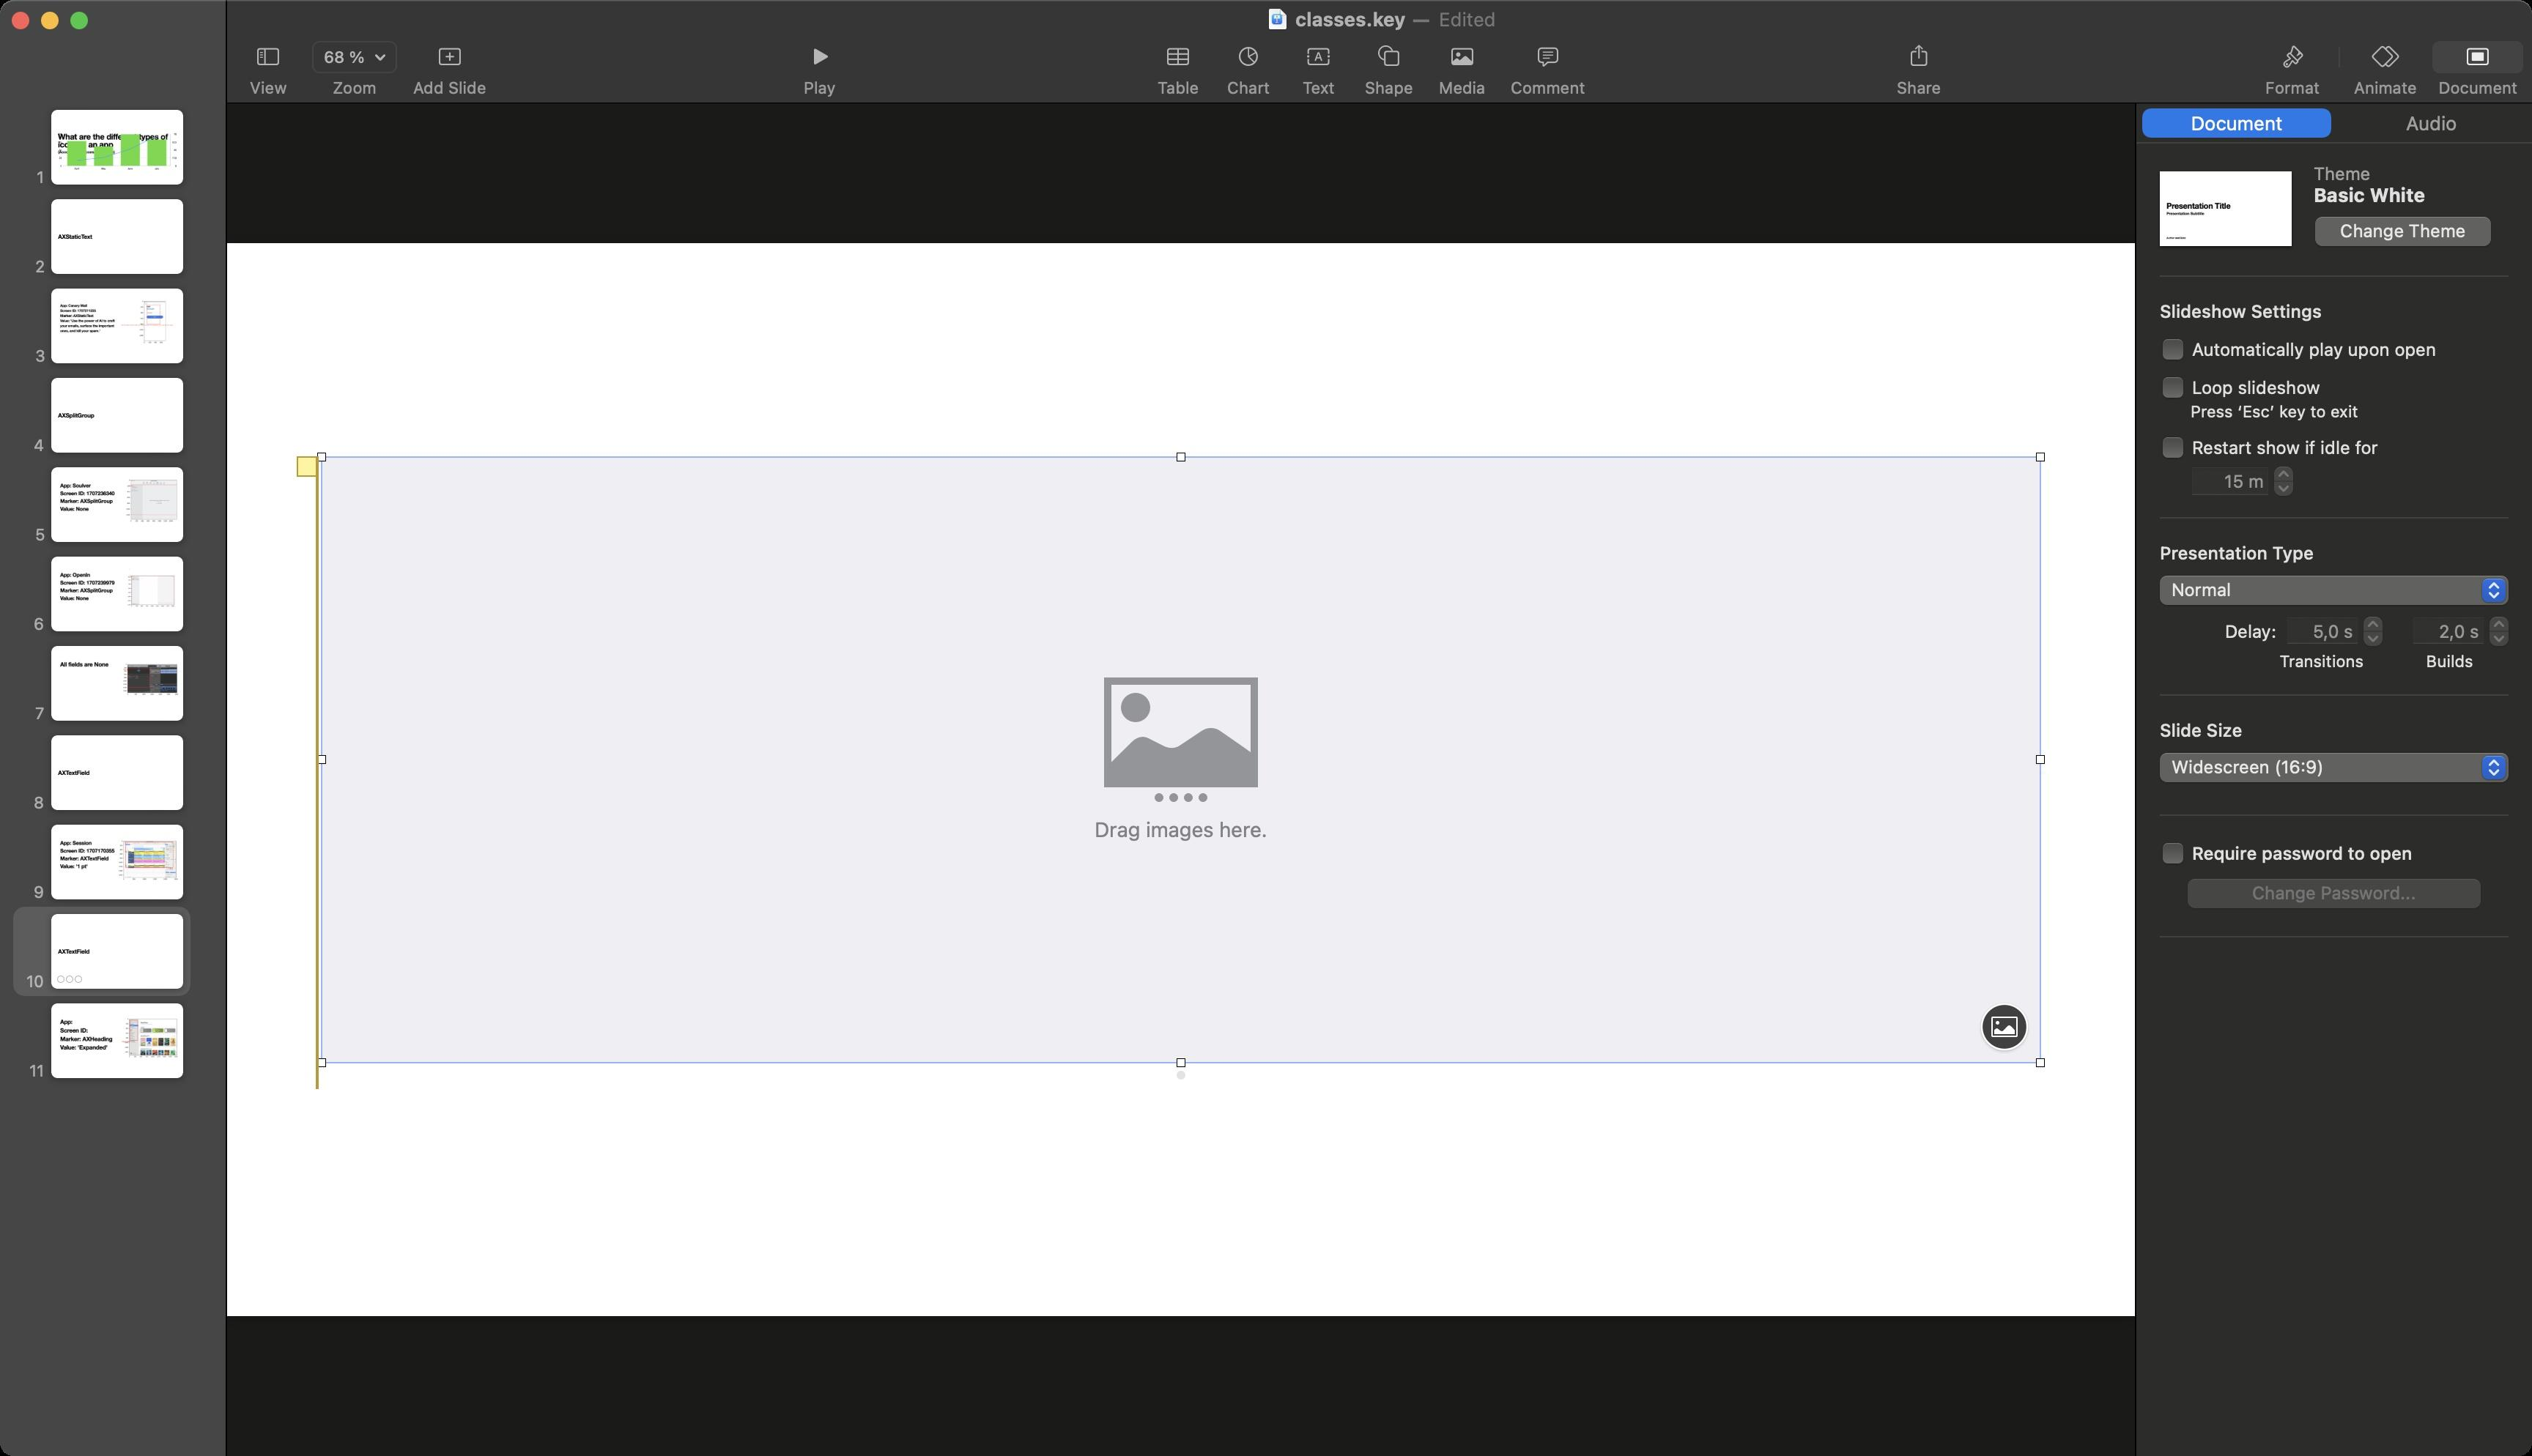
Accessibility tree:
{"name": "classes.key", "role": "AXWindow", "description": null, "role_description": "standard window", "value": null, "position": "0.00;38.00", "size": "1728;994", "children": [{"name": null, "role": "AXGroup", "description": null, "role_description": "group", "value": null, "position": "0.00;0.00", "size": "1728;994", "children": []}, {"name": null, "role": "AXRadioGroup", "description": null, "role_description": "radio group", "value": "{\n    \"name\": null,\n    \"role\": \"AXRadioButton\",\n    \"description\": \"Document\",\n    \"role_description\": \"radio button\",\n    \"value\": 1,\n    \"position\": \"1458.00;70.00\",\n    \"size\": \"137;28\",\n    \"children\": []\n}", "position": "1458.00;70.00", "size": "270;28", "children": [{"name": null, "role": "AXRadioButton", "description": "Document", "role_description": "radio button", "value": 1, "position": "1458.00;70.00", "size": "137;28", "children": []}, {"name": null, "role": "AXRadioButton", "description": "Audio", "role_description": "radio button", "value": 0, "position": "1595.00;70.00", "size": "136;28", "children": []}]}, {"name": null, "role": "AXStaticText", "description": null, "role_description": "text", "value": "Theme", "position": "1577.00;111.00", "size": "134;15", "children": []}, {"name": null, "role": "AXStaticText", "description": null, "role_description": "text", "value": "Basic White", "position": "1577.00;125.00", "size": "134;16", "children": []}, {"name": "Change_Theme", "role": "AXButton", "description": null, "role_description": "button", "value": null, "position": "1573.00;143.00", "size": "134;32", "children": []}, {"name": null, "role": "AXScrollArea", "description": null, "role_description": "scroll area", "value": null, "position": "1458.00;189.00", "size": "270;805", "children": [{"name": null, "role": "AXStaticText", "description": null, "role_description": "text", "value": "Slideshow Settings", "position": "1472.00;205.00", "size": "115;15", "children": []}, {"name": "Automatically_play_upon_open", "role": "AXCheckBox", "description": null, "role_description": "checkbox", "value": 0, "position": "1474.00;228.50", "size": "193;20", "children": []}, {"name": "Loop_slideshow", "role": "AXCheckBox", "description": null, "role_description": "checkbox", "value": 0, "position": "1474.00;255.50", "size": "114;18", "children": []}, {"name": null, "role": "AXStaticText", "description": null, "role_description": "text", "value": "Press ‘Esc’ key to exit", "position": "1493.00;274.00", "size": "118;14", "children": []}, {"name": "Restart_show_if_idle_for_", "role": "AXCheckBox", "description": null, "role_description": "checkbox", "value": 0, "position": "1474.00;296.50", "size": "157;18", "children": []}, {"name": null, "role": "AXTextField", "description": null, "role_description": "text field", "value": "15 m", "position": "1495.00;318.00", "size": "54;21", "children": []}, {"name": null, "role": "AXIncrementor", "description": null, "role_description": "stepper", "value": 15.0, "position": "1549.00;314.50", "size": "19;28", "children": [{"name": null, "role": "AXButton", "description": null, "role_description": "increment arrow button", "value": null, "position": "1549.00;314.50", "size": "19;14", "children": []}, {"name": null, "role": "AXButton", "description": null, "role_description": "decrement arrow button", "value": null, "position": "1549.00;328.50", "size": "19;14", "children": []}]}, {"name": null, "role": "AXStaticText", "description": null, "role_description": "text", "value": "Presentation Type", "position": "1472.00;370.00", "size": "110;15", "children": []}, {"name": null, "role": "AXPopUpButton", "description": null, "role_description": "pop up button", "value": "Normal", "position": "1471.00;392.00", "size": "245;25", "children": []}, {"name": null, "role": "AXStaticText", "description": null, "role_description": "text", "value": "Delay:", "position": "1516.50;423.50", "size": "40;15", "children": []}, {"name": null, "role": "AXTextField", "description": null, "role_description": "text field", "value": "5,0 s", "position": "1560.00;420.50", "size": "50;20", "children": []}, {"name": null, "role": "AXStaticText", "description": null, "role_description": "text", "value": "Builds", "position": "1652.00;444.50", "size": "40;14", "children": []}, {"name": null, "role": "AXTextField", "description": null, "role_description": "text field", "value": "2,0 s", "position": "1646.00;420.50", "size": "50;20", "children": []}, {"name": null, "role": "AXStaticText", "description": null, "role_description": "text", "value": "Transitions", "position": "1552.50;444.50", "size": "66;14", "children": []}, {"name": null, "role": "AXIncrementor", "description": null, "role_description": "stepper", "value": 5.0, "position": "1610.00;417.00", "size": "19;28", "children": [{"name": null, "role": "AXButton", "description": null, "role_description": "increment arrow button", "value": null, "position": "1610.00;417.00", "size": "19;14", "children": []}, {"name": null, "role": "AXButton", "description": null, "role_description": "decrement arrow button", "value": null, "position": "1610.00;431.00", "size": "19;14", "children": []}]}, {"name": null, "role": "AXIncrementor", "description": null, "role_description": "stepper", "value": 2.0, "position": "1696.00;417.00", "size": "19;28", "children": [{"name": null, "role": "AXButton", "description": null, "role_description": "increment arrow button", "value": null, "position": "1696.00;417.00", "size": "19;14", "children": []}, {"name": null, "role": "AXButton", "description": null, "role_description": "decrement arrow button", "value": null, "position": "1696.00;431.00", "size": "19;14", "children": []}]}, {"name": null, "role": "AXPopUpButton", "description": null, "role_description": "pop up button", "value": "Widescreen (16:9)", "position": "1471.00;513.00", "size": "245;25", "children": []}, {"name": null, "role": "AXStaticText", "description": null, "role_description": "text", "value": "Slide Size", "position": "1472.00;491.00", "size": "60;15", "children": []}, {"name": "Change_Password...", "role": "AXButton", "description": null, "role_description": "button", "value": null, "position": "1486.00;595.00", "size": "214;32", "children": []}, {"name": "Require_password_to_open", "role": "AXCheckBox", "description": null, "role_description": "checkbox", "value": 0, "position": "1474.00;573.50", "size": "177;18", "children": []}, {"name": null, "role": "AXScrollBar", "description": null, "role_description": "scroll bar", "value": 0.0, "position": "1712.00;189.00", "size": "16;805", "children": []}]}, {"name": null, "role": "AXSplitGroup", "description": null, "role_description": "split group", "value": null, "position": "0.00;0.00", "size": "1457;994", "children": [{"name": null, "role": "AXScrollArea", "description": null, "role_description": "scroll area", "value": null, "position": "0.00;70.00", "size": "154;924", "children": [{"name": null, "role": "AXScrollBar", "description": null, "role_description": "scroll bar", "value": 1.0, "position": "139.00;70.00", "size": "15;924", "children": []}]}, {"name": null, "role": "AXSplitter", "description": null, "role_description": "splitter", "value": 154.0, "position": "154.00;70.00", "size": "1;924", "children": []}, {"name": null, "role": "AXScrollArea", "description": null, "role_description": "scroll area", "value": null, "position": "155.00;70.00", "size": "1302;924", "children": []}]}, {"name": null, "role": "AXToolbar", "description": null, "role_description": "toolbar", "value": null, "position": "0.00;28.00", "size": "1728;42", "children": [{"name": null, "role": "AXMenuButton", "description": "View", "role_description": "menu button", "value": null, "position": "157.00;28.00", "size": "52;42", "children": [{"name": null, "role": "AXRadioGroup", "description": null, "role_description": "radio group", "value": null, "position": "160.00;27.00", "size": "46;25", "children": [{"name": null, "role": "AXMenuButton", "description": "Toggle sidebar", "role_description": "menu button", "value": null, "position": "160.00;27.00", "size": "46;25", "children": []}]}, {"name": null, "role": "AXStaticText", "description": null, "role_description": "text", "value": "View", "position": "166.50;53.00", "size": "34;14", "children": []}]}, {"name": "Zoom", "role": "AXMenuButton", "description": null, "role_description": "menu button", "value": null, "position": "209.00;28.00", "size": "66;42", "children": [{"name": "68_%", "role": "AXMenuButton", "description": null, "role_description": "menu button", "value": null, "position": "212.00;27.00", "size": "60;25", "children": []}, {"name": null, "role": "AXStaticText", "description": null, "role_description": "text", "value": "Zoom", "position": "223.00;53.00", "size": "38;14", "children": []}]}, {"name": "Add_Slide", "role": "AXCheckBox", "description": "Add Slide", "role_description": "checkbox", "value": 0, "position": "275.00;28.00", "size": "64;42", "children": []}, {"name": "Play", "role": "AXButton", "description": "Play", "role_description": "button", "value": null, "position": "533.50;28.00", "size": "52;42", "children": []}, {"name": "Table", "role": "AXCheckBox", "description": "Table", "role_description": "checkbox", "value": 0, "position": "780.00;28.00", "size": "48;42", "children": []}, {"name": "Chart", "role": "AXCheckBox", "description": "Chart", "role_description": "checkbox", "value": 0, "position": "828.00;28.00", "size": "48;42", "children": []}, {"name": "Text", "role": "AXButton", "description": "Text", "role_description": "button", "value": null, "position": "876.00;28.00", "size": "48;42", "children": []}, {"name": "Shape", "role": "AXCheckBox", "description": "Shape", "role_description": "checkbox", "value": 0, "position": "924.00;28.00", "size": "48;42", "children": []}, {"name": null, "role": "AXMenuButton", "description": "Media", "role_description": "menu button", "value": null, "position": "972.00;28.00", "size": "52;42", "children": [{"name": null, "role": "AXRadioGroup", "description": null, "role_description": "radio group", "value": null, "position": "975.00;27.00", "size": "46;25", "children": [{"name": null, "role": "AXMenuButton", "description": "photo", "role_description": "menu button", "value": null, "position": "975.00;27.00", "size": "46;25", "children": []}]}, {"name": null, "role": "AXStaticText", "description": null, "role_description": "text", "value": "Media", "position": "978.00;53.00", "size": "40;14", "children": []}]}, {"name": "Comment", "role": "AXButton", "description": "Comment", "role_description": "button", "value": null, "position": "1024.00;28.00", "size": "65;42", "children": []}, {"name": "Share", "role": "AXButton", "description": "Share", "role_description": "button", "value": null, "position": "1283.50;28.00", "size": "52;42", "children": []}, {"name": null, "role": "AXGroup", "description": null, "role_description": "group", "value": "{\n    \"name\": null,\n    \"role\": \"AXRadioButton\",\n    \"description\": \"Document\",\n    \"role_description\": \"radio button\",\n    \"value\": 1,\n    \"position\": \"1660.00;27.00\",\n    \"size\": \"63;25\",\n    \"children\": []\n}", "position": "1530.00;28.00", "size": "196;42", "children": [{"name": null, "role": "AXRadioButton", "description": "Format", "role_description": "radio button", "value": 0, "position": "1533.00;28.00", "size": "64;42", "children": []}, {"name": null, "role": "AXRadioButton", "description": "Animate", "role_description": "radio button", "value": 0, "position": "1597.00;28.00", "size": "63;42", "children": []}, {"name": null, "role": "AXRadioButton", "description": "Document", "role_description": "radio button", "value": 1, "position": "1660.00;28.00", "size": "63;42", "children": []}]}]}, {"name": null, "role": "AXButton", "description": null, "role_description": "close button", "value": null, "position": "7.00;6.00", "size": "14;16", "children": []}, {"name": null, "role": "AXButton", "description": null, "role_description": "full screen button", "value": null, "position": "47.00;6.00", "size": "14;16", "children": [{"name": null, "role": "AXGroup", "description": null, "role_description": "group", "value": null, "position": "47.00;6.00", "size": "14;16", "children": [{"name": null, "role": "AXGroup", "description": null, "role_description": "group", "value": null, "position": "47.00;6.00", "size": "14;16", "children": []}]}]}, {"name": null, "role": "AXButton", "description": null, "role_description": "minimize button", "value": null, "position": "27.00;6.00", "size": "14;16", "children": []}, {"name": "Edited", "role": "AXMenuButton", "description": "document actions", "role_description": "menu button", "value": null, "position": "979.00;5.00", "size": "51;16", "children": []}, {"name": "classes.key", "role": "AXImage", "description": null, "role_description": "image", "value": null, "position": "864.00;5.00", "size": "16;16", "children": []}, {"name": null, "role": "AXStaticText", "description": null, "role_description": "text", "value": "—", "position": "962.00;5.00", "size": "16;16", "children": []}, {"name": null, "role": "AXStaticText", "description": null, "role_description": "text", "value": "classes.key", "position": "882.00;5.00", "size": "80;16", "children": []}]}